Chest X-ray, AP view. Patient: 57 years old, sex F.
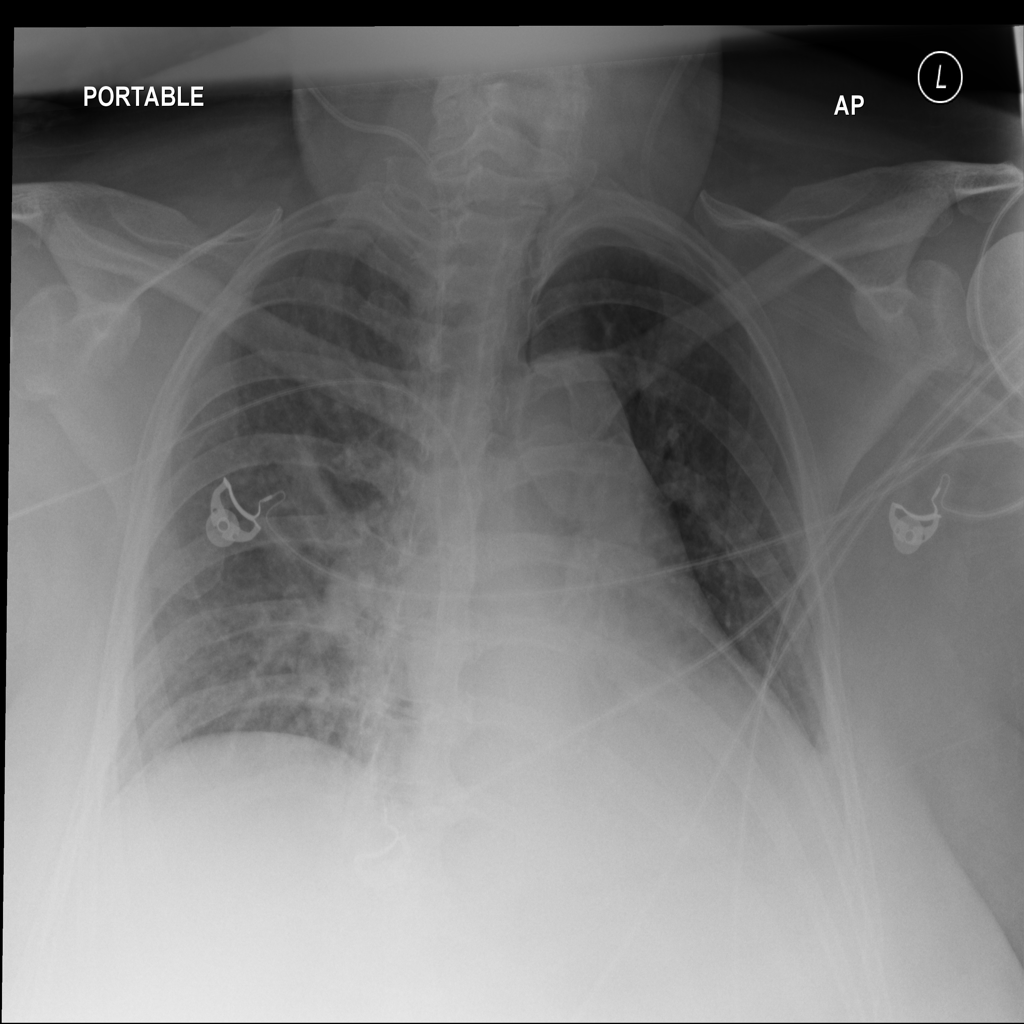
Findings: Atelectasis, Cardiomegaly, Effusion, Infiltration